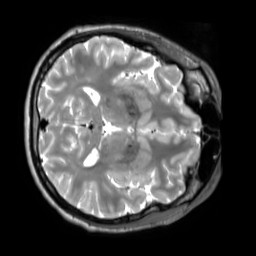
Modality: T2w
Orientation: axial
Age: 28
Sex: male
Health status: ill
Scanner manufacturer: siemens
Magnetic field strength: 3 T
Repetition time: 2.8 s
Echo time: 0.326 s